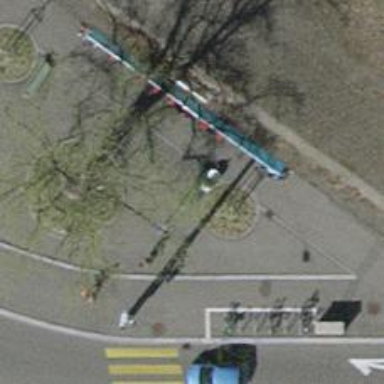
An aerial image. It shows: Bench for seating.